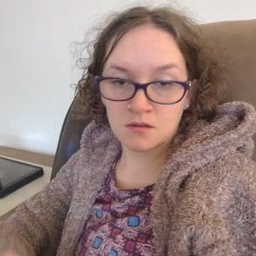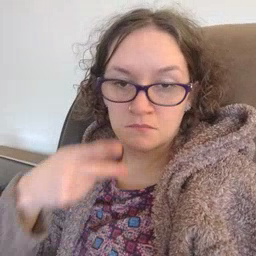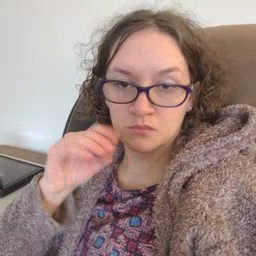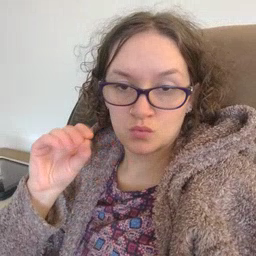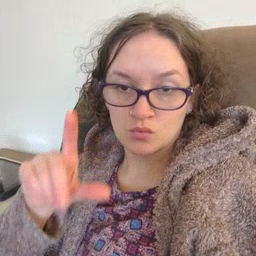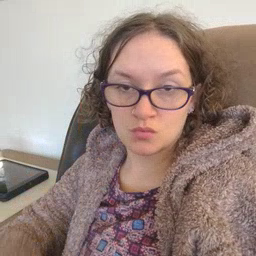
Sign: pool